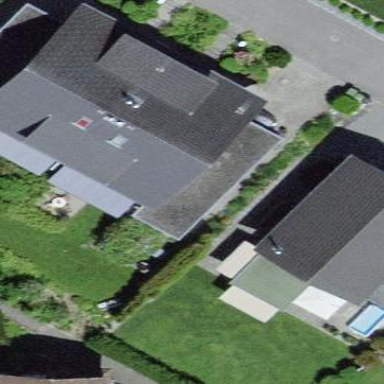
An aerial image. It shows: Terrace building.